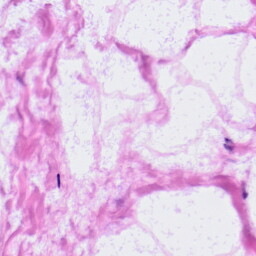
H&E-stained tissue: LymphNode